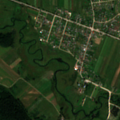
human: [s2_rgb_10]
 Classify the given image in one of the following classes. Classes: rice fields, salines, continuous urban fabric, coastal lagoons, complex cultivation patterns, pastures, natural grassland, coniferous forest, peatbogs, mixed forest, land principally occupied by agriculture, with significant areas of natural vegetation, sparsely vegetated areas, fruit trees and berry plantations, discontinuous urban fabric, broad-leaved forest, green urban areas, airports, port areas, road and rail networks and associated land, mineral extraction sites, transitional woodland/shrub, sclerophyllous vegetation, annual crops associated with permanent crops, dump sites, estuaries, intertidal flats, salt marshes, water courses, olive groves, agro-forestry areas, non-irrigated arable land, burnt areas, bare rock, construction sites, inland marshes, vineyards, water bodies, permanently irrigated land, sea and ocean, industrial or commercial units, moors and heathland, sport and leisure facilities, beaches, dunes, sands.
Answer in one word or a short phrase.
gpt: discontinuous urban fabric, non-irrigated arable land, pastures, complex cultivation patterns, broad-leaved forest, mixed forest